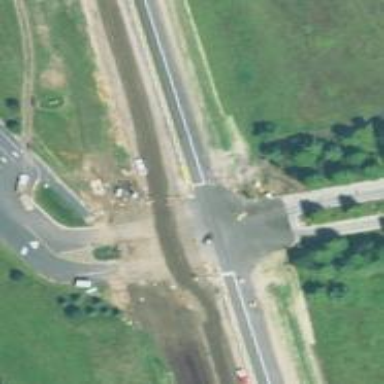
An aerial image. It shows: Marked crossing on asphalt cycleway road.